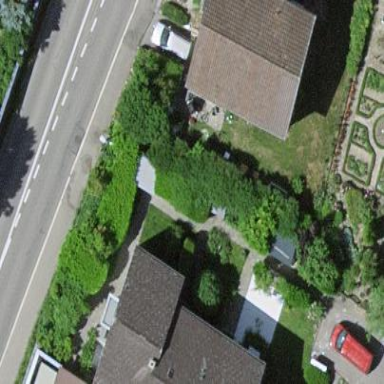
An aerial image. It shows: Simple and straightforward house.